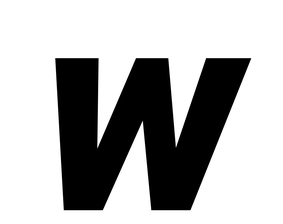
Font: Roboto-Italic_Black_Italic